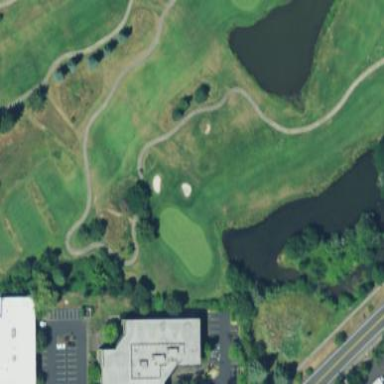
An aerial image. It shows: Golf fairway in the image.